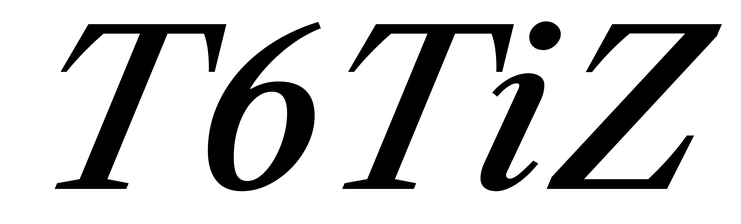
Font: LibreCaslonText-Italic_Medium_Italic